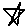
Label: star